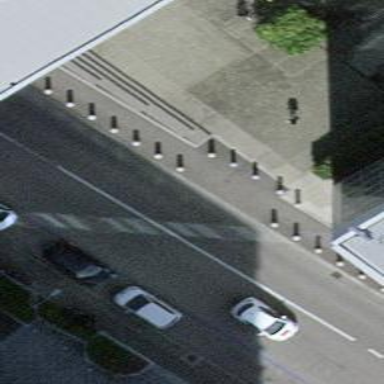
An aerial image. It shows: Lift gate barrier.